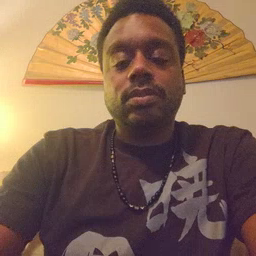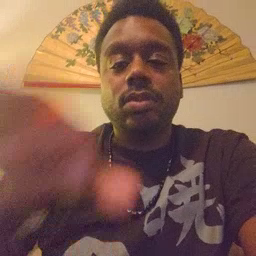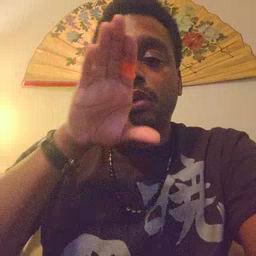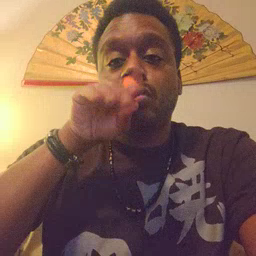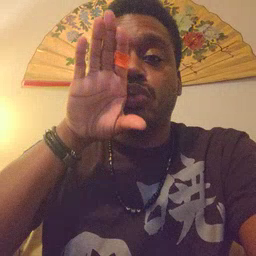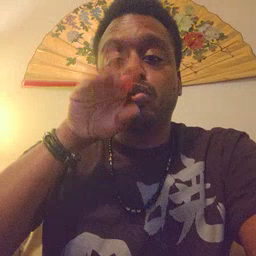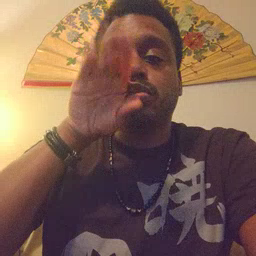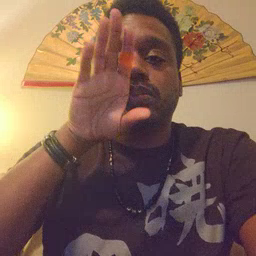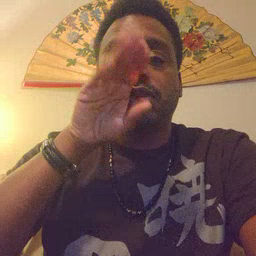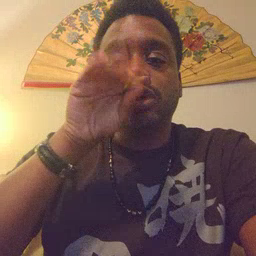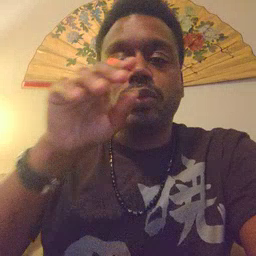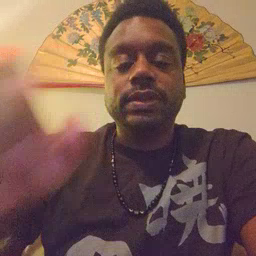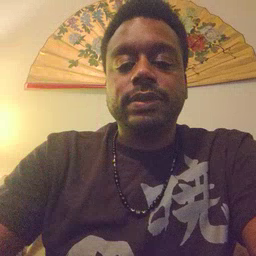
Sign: goose